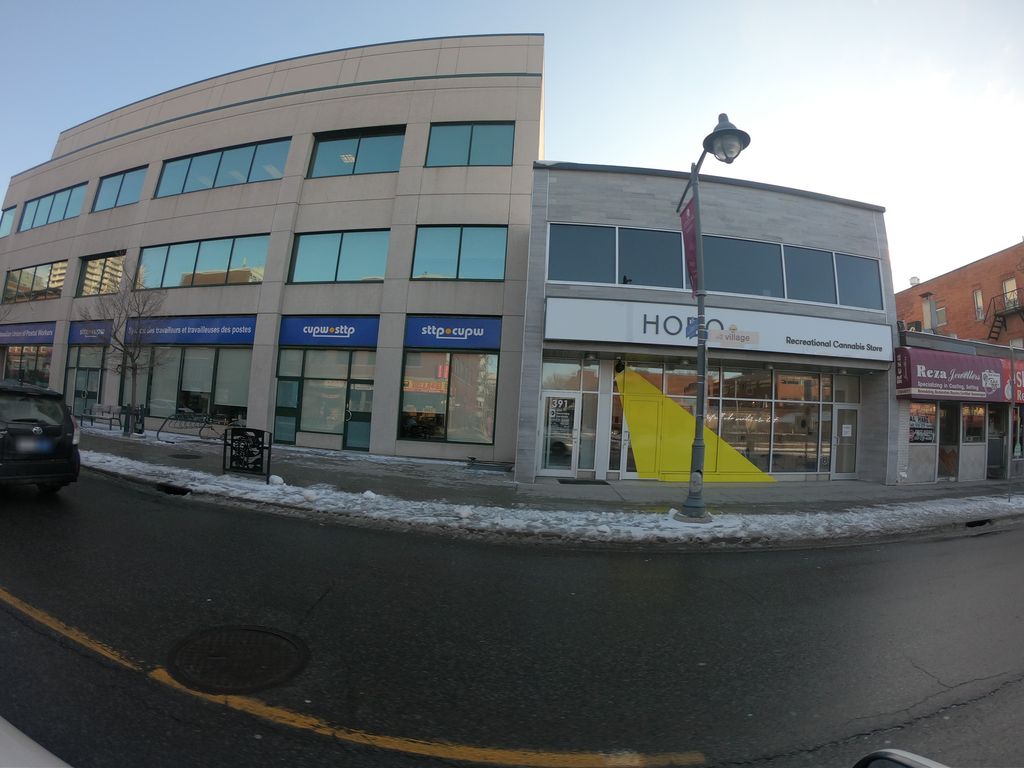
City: ottawa-gatineau